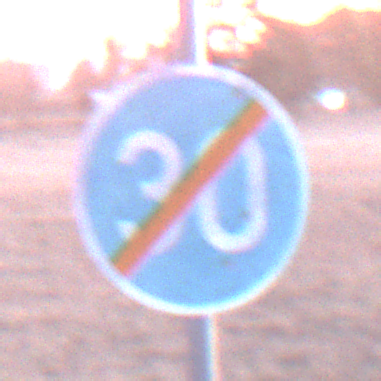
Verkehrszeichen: EndeMindestgeschwindigkeit
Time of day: SunriseSunset
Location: Outdoor (Nature)
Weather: Clear
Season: NotSpecified
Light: Natural